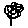
Label: flower